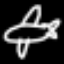
Label: airplane